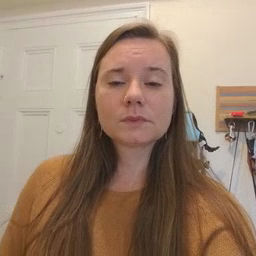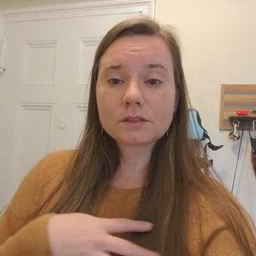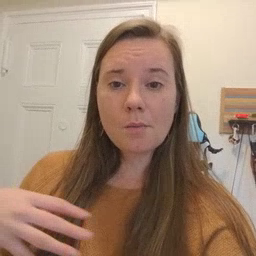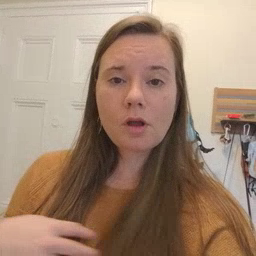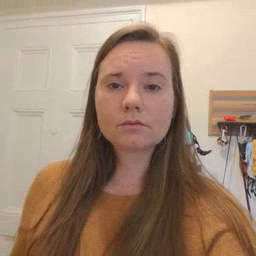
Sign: zebra